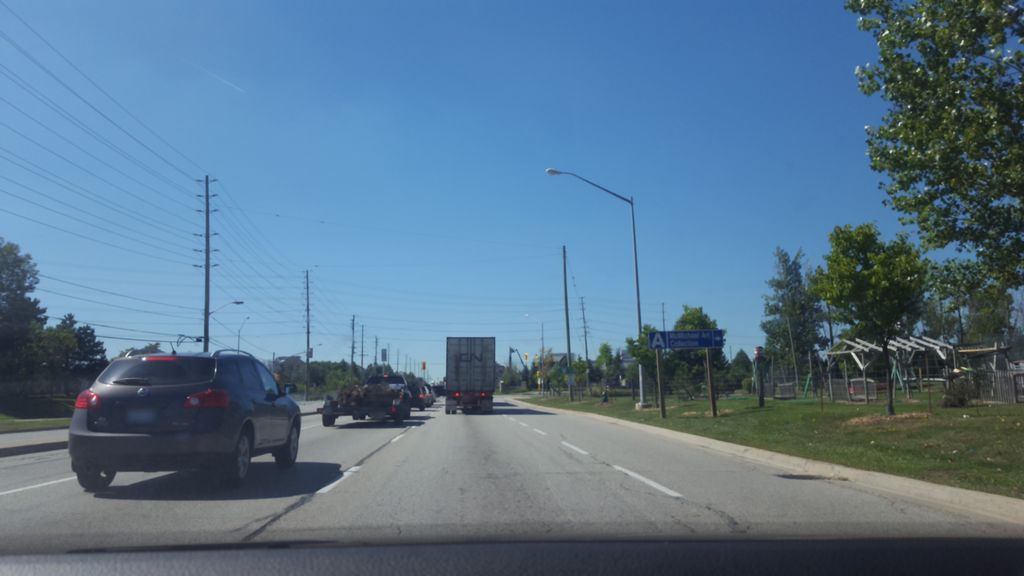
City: toronto